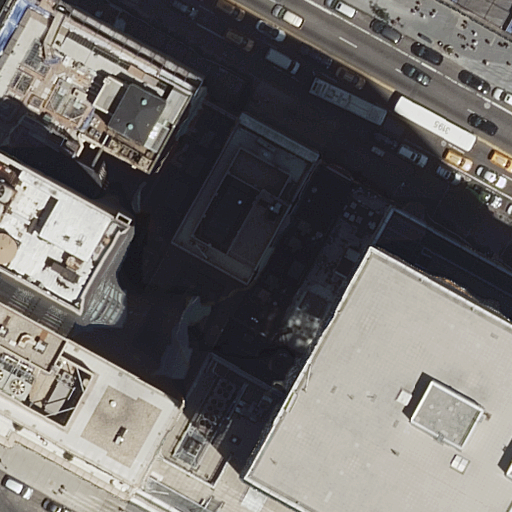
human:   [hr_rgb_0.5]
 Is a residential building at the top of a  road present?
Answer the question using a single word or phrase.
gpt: yes

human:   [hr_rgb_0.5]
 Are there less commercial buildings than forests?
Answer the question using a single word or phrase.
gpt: no

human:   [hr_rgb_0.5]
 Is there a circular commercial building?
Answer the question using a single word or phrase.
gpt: no

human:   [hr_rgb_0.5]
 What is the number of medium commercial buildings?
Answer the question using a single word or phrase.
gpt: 2

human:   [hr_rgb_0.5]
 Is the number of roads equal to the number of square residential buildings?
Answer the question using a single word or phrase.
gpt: no

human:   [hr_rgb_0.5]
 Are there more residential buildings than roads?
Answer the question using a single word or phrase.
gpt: yes

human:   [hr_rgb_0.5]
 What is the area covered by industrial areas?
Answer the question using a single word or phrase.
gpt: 0m2

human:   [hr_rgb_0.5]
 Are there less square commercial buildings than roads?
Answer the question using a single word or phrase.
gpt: yes

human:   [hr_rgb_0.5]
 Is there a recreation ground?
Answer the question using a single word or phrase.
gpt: no

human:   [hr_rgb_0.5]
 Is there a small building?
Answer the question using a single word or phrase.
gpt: yes

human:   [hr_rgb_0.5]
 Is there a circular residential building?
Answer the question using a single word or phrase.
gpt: no

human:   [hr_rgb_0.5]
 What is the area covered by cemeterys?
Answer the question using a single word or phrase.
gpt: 0m2

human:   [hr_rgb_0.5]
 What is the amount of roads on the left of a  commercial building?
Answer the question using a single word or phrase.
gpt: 2

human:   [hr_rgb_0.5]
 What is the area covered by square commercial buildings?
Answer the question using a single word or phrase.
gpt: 0m2

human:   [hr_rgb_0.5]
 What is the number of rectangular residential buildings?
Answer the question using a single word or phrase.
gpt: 4

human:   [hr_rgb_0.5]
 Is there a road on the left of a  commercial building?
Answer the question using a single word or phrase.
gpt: yes

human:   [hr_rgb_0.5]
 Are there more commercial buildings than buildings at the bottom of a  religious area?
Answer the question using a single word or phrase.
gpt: yes

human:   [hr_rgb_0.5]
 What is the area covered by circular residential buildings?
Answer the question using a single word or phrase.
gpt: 0m2

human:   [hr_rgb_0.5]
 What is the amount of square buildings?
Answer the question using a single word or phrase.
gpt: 0

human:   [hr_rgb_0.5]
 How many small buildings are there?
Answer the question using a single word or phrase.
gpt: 1

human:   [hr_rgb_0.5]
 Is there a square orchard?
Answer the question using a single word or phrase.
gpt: no

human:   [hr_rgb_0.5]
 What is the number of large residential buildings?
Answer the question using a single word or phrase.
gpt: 2

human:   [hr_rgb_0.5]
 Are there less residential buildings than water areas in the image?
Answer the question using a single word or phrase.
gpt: no

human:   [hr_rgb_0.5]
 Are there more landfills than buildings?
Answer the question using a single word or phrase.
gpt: no

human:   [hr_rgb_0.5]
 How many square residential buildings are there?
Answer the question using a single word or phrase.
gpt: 0

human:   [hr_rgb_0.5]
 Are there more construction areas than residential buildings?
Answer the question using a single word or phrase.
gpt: no

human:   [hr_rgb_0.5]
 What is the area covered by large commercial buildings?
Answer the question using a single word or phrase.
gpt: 0m2

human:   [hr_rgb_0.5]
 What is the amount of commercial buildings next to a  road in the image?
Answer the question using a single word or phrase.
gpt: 2

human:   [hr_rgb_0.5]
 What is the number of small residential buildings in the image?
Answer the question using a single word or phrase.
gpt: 1

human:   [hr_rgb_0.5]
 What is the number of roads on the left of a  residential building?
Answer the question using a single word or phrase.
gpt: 2

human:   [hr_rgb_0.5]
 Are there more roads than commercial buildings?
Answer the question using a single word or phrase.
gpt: yes

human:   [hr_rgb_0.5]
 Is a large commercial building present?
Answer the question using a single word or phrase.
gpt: no

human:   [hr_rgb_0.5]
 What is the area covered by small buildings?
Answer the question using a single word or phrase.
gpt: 97m2

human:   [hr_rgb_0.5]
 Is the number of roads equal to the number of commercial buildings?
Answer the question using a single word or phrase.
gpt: no

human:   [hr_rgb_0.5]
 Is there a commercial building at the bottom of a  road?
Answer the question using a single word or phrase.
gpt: yes

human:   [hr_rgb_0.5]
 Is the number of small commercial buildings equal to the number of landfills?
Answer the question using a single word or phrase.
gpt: yes